Aerial crown-view tile of a tropical tree (Barro Colorado Island, Panama), acquired 20240716:
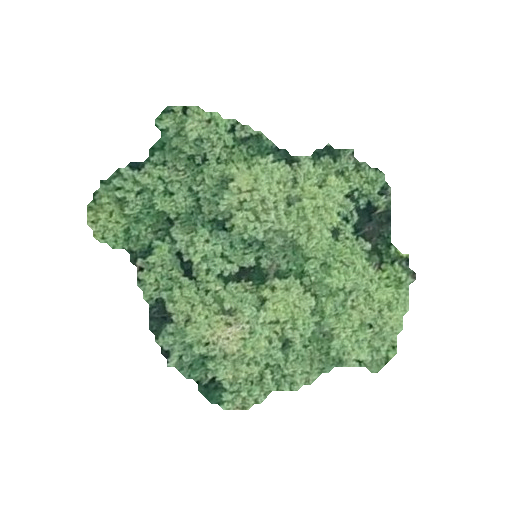
Species: Hieronyma alchorneoides
GBIF accepted scientific name: Hieronyma alchorneoides
Crown area: 101.315 m²